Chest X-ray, PA view. Patient: 55 years old, sex F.
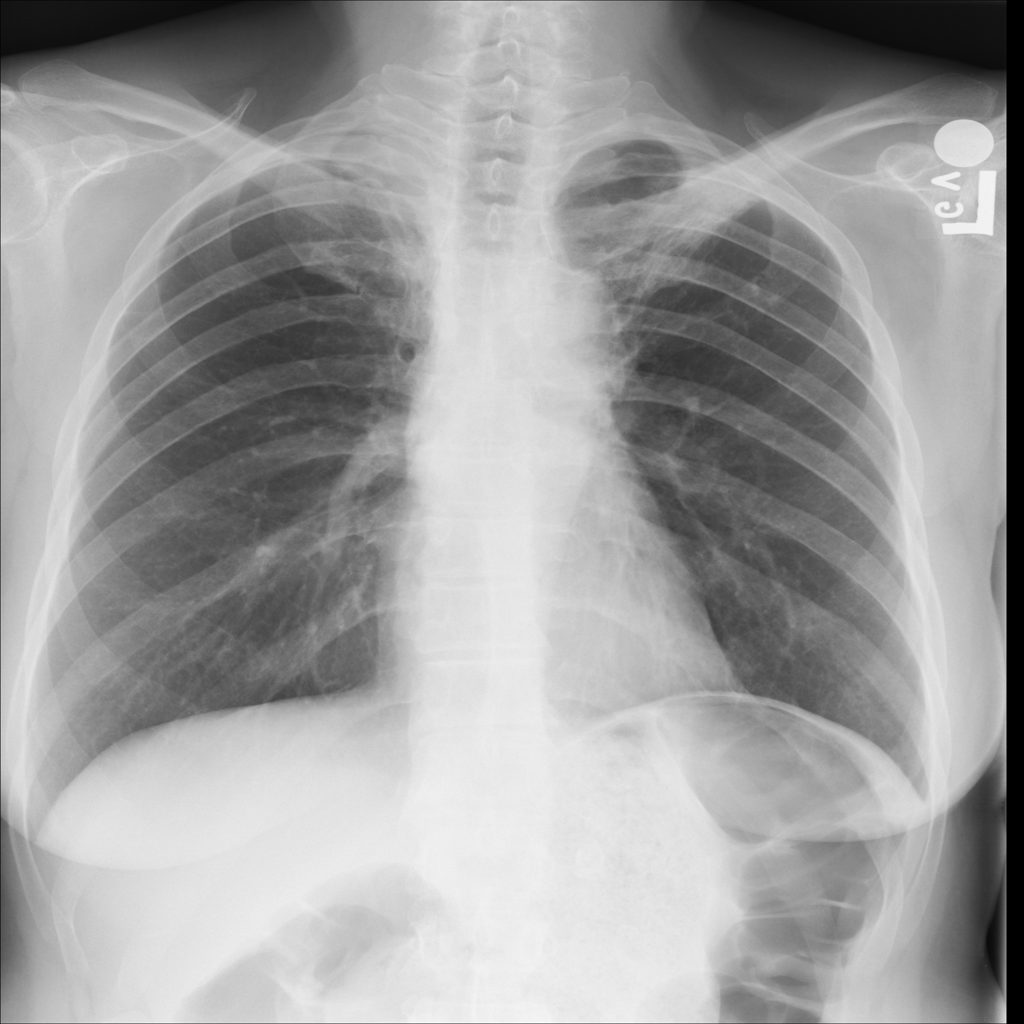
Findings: No Finding